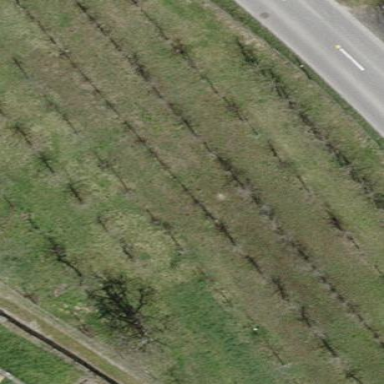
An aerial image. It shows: Orchard.